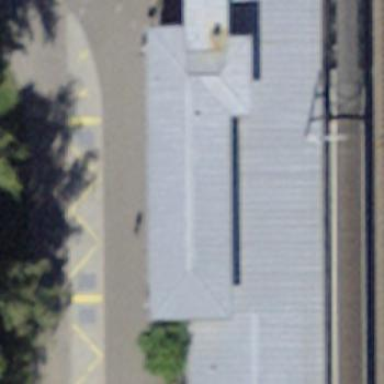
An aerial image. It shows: Train station building.